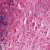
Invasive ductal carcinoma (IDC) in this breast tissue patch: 0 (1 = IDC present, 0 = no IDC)